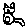
Label: cat